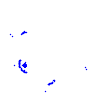
Particle: pion